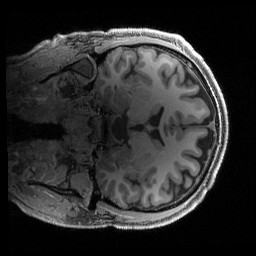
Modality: T1w
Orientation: coronal
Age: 24
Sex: male
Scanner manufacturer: siemens
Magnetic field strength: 3 T
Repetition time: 2.4 s
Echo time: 0.00215 s